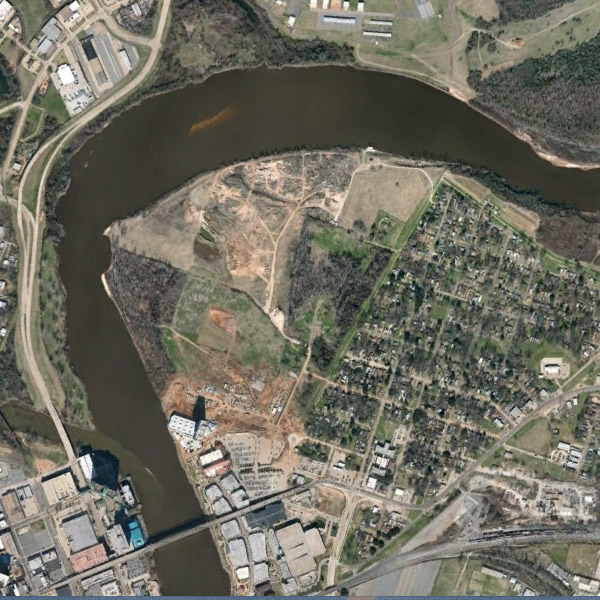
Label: River